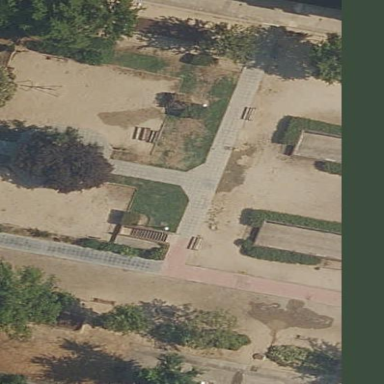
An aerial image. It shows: Playground area for leisure land.